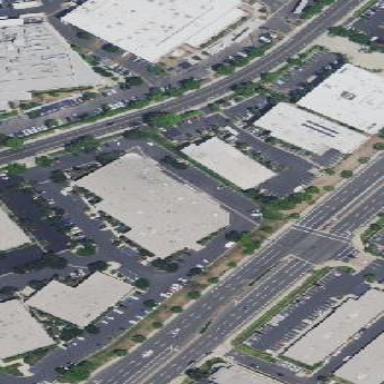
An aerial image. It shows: Commercial building.